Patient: sex M, age 78
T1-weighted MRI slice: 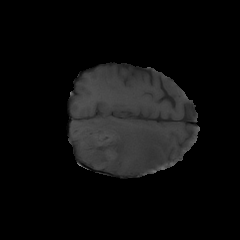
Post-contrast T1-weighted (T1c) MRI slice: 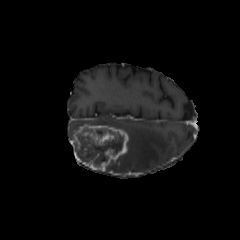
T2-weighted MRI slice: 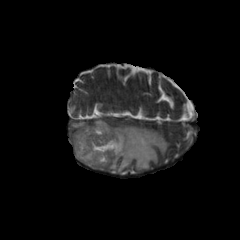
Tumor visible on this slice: yes
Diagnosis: Glioblastoma, IDH-wildtype
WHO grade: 4